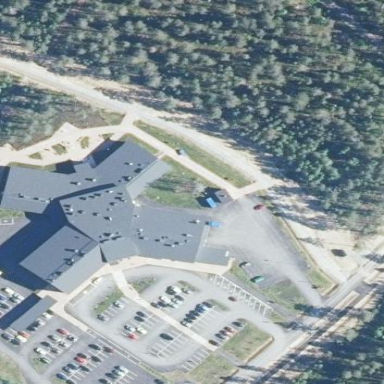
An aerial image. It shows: Hospital building.